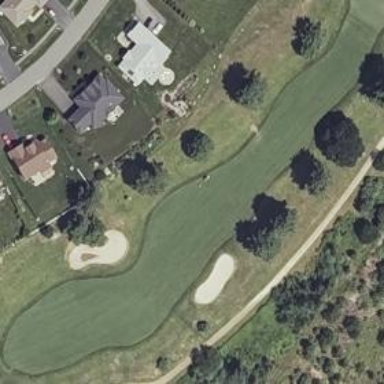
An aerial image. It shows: Scenic golf fairway.